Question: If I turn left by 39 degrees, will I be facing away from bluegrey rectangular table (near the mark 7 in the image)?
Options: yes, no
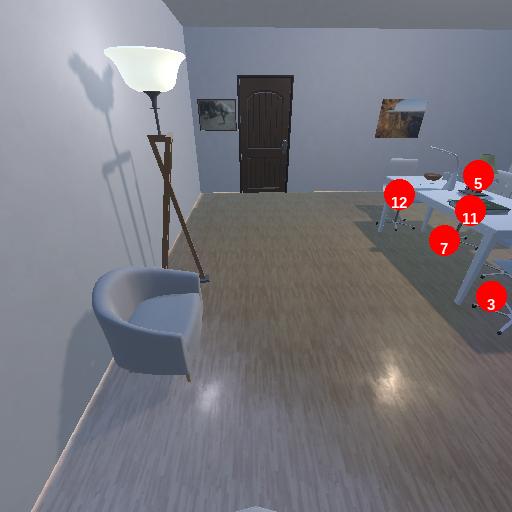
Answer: yes